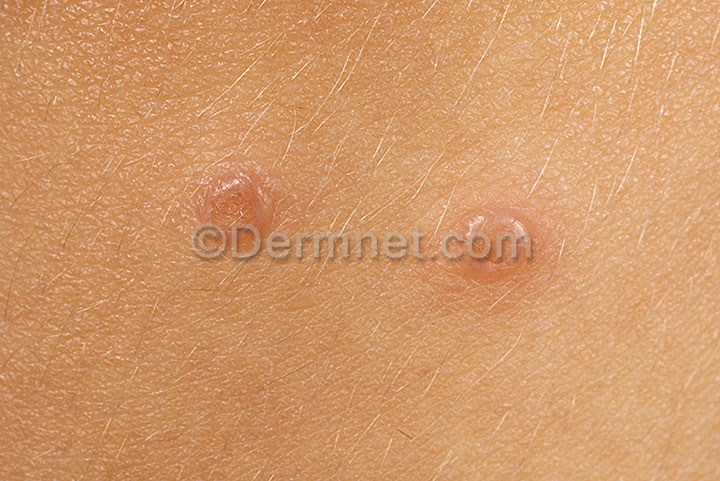
Disease: Warts Molluscum and other Viral Infections